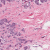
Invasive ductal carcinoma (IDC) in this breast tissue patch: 0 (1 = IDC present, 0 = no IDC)